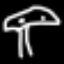
Label: mushroom